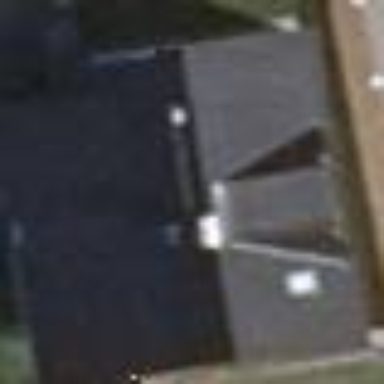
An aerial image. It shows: House with gabled roof oriented across. The roof is black in color.